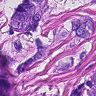
Metastatic tissue present: yes